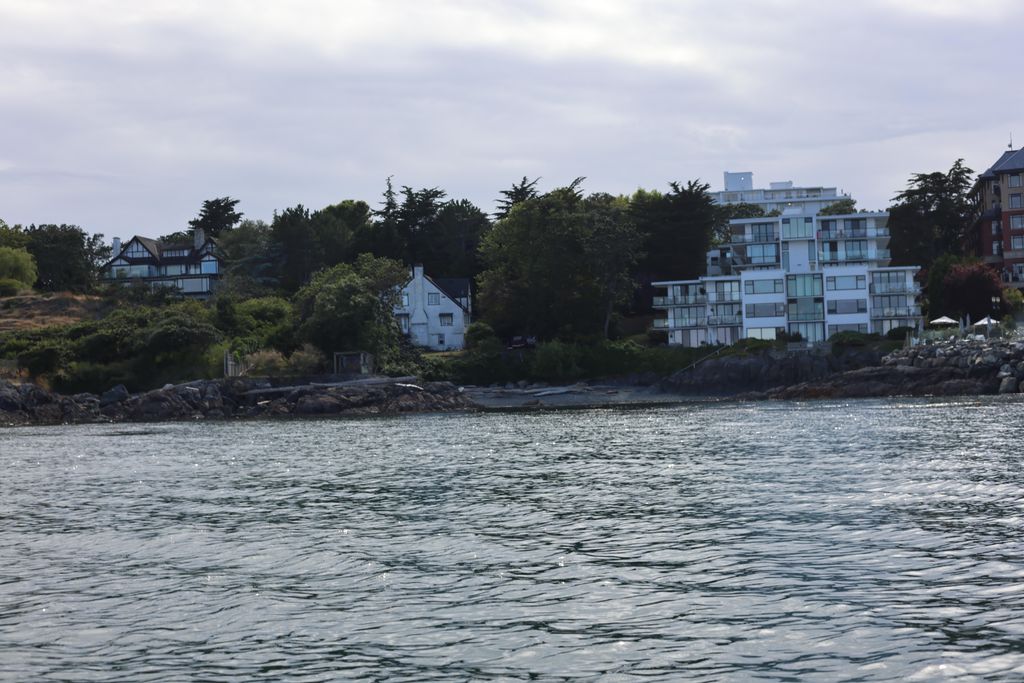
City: victoria